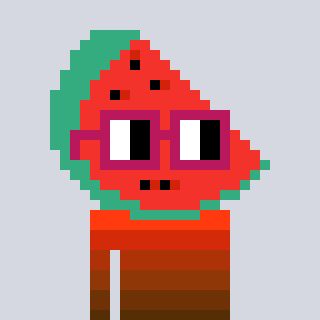
a pixel art character with square dark red glasses, a watermelon-shaped head and a bege-colored body on a cool background